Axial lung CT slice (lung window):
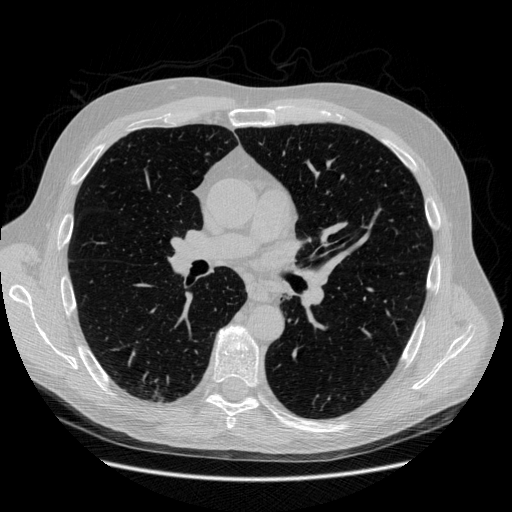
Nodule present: no